Question: I have a strange issue with one of my iPad apps.
When the app starts up, I can tap a bar button item to display a UIActionSheet, and the action sheet displays normally from the bar button item with all the button options and title. However, if I select an action from this sheet, it uses presentViewController to show another very simple view controller, and when that view controller dismisses itself, if I tap on the same bar button item as before I get an action sheet that is not correct. Here is what the action sheet popover looks like:

The height of the action sheet is correct for the number of options that the action sheet is supposed to have, but it is like the title and all the button text are empty or nil. However, after I create the action sheet, I log the number of buttons and button text for each, and everything looks the same from the first time to the second time.
I am on the latest Xcode and SDK, and the app is targeting iOS 5.0 or newer. Any ideas as to what is going on?
EDIT: Here is some code. There may be some anomalies (syntactical and formatting wise) as I had to chop out a bunch of code that is not pertinent to this issue.
The IBAction for the maintenance button press:
'''
-(IBAction) cmdMaintenance_Click:(id)sender
{
self.maintenanceActionSheet = [[[UIActionSheet alloc] initWithTitle:@"Title"
delegate:self
cancelButtonTitle:@"Cancel"
destructiveButtonTitle:nil
otherButtonTitles:@"Backup", @"About", nil] autorelease];
_maintenanceActionSheet.actionSheetStyle = UIActionSheetStyleDefault;
_maintenanceActionSheet.tag = MAINTENANCE_OPTIONS;
NSLog(@"Number of buttons: %d", _maintenanceActionSheet.numberOfButtons);
for (int idx = 0; idx < _maintenanceActionSheet.numberOfButtons; idx++)
{
NSLog(@"Sheet button %d: %@", (idx + 1), [_maintenanceActionSheet buttonTitleAtIndex:idx]);
}
[_maintenanceActionSheet showFromBarButtonItem:cmdMaintenance animated:NO];
}
'''
And the action sheet delegate:
'''
-(void)actionSheet:(UIActionSheet*)actionSheet didDismissWithButtonIndex:(NSInteger)buttonIndex
{
if(buttonIndex != [actionSheet cancelButtonIndex])
{
if(buttonIndex == OPTIONS_ABOUT)
{
if(aboutView == nil)
{
aboutView = [[AboutViewController alloc] initWithNibName:@"AboutView-iPad" bundle:nil];
aboutView.title = [MyAppDelegate translateString:@"About"];
}
[self presentViewController:aboutView animated:YES completion:nil];
}
}
}
'''
And in my About view controller, the Done button code:
'''
-(IBAction)done:(id)sender
{
[self dismissViewControllerAnimated:YES completion:nil];
}
'''
EDIT 2: One final note... If I comment out the call to presentViewController with aboutView, the action sheet comes back correctly.
EDIT 3: The question here comes down to this... What in the world could possibly cause the UIActionSheet to show a pop up like what I am seeing? My main view controller has other areas that display a UIActionSheet to ask for user feedback (such as deleting a customer), and these other areas show the same behavior as the Maintenance button, namely a really vertically thin action sheet.
EDIT 4: I put this extra code in my view controller in an attempt to get more information about what is going on (and to attempt to influence the size of the action sheet):
'''
- (void)willPresentActionSheet:(UIActionSheet *)actionSheet
{
NSLog(@"willPresentActionSheet with frame %@ and bounds %@", NSStringFromCGRect(actionSheet.frame),
NSStringFromCGRect(actionSheet.bounds));
CGRect rect = actionSheet.frame;
rect.size.width = 400.0;
actionSheet.frame = rect;
}
- (void)didPresentActionSheet:(UIActionSheet *)actionSheet
{
NSLog(@"didPresentActionSheet with frame %@ and bounds %@", NSStringFromCGRect(actionSheet.frame),
NSStringFromCGRect(actionSheet.bounds));
}
'''
The attempt to change the frame of the action sheet has no effect of course, and here is the output in the console from the above:
'''
2013-07-15 19:32:58.662 MyApp[12953:907] willPresentActionSheet with frame {{0, 0}, {272, 341}} and bounds {{0, 0}, {272, 341}}
2013-07-15 19:32:58.677 MyApp[12953:907] didPresentActionSheet with frame {{0, 0}, {272, 327}} and bounds {{0, 0}, {272, 327}}
2013-07-15 19:33:08.075 MyApp[12953:907] willPresentActionSheet with frame {{0, 0}, {0, 324}} and bounds {{0, 0}, {0, 324}}
2013-07-15 19:33:08.080 MyApp[12953:907] didPresentActionSheet with frame {{0, 0}, {0, 310}} and bounds {{0, 0}, {0, 310}}
'''
The first two lines are from when it is working correctly, and as you can see from the second two lines, the width of the action sheet is 0 for some reason.
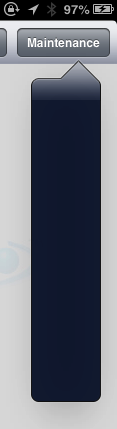
Answer: Well, the crux of the biscuit (as it were) had to do with the self.window code in the application didFinishLaunchingWithOptions method. Once I switched this app over to set the window's root view controller instead of adding a view controller's view as a subview of the window, it started behaving much better.
Once again, I should probably read my own blog once in a while...
<URL>